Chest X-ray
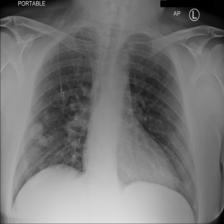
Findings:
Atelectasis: negative
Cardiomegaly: negative
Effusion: negative
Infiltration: negative
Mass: positive
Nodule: negative
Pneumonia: negative
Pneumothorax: negative
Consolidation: negative
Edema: negative
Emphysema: negative
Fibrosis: negative
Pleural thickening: negative
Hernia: negative